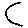
Label: moon